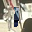
Label: 1